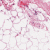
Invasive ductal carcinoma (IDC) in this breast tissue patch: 0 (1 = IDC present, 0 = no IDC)